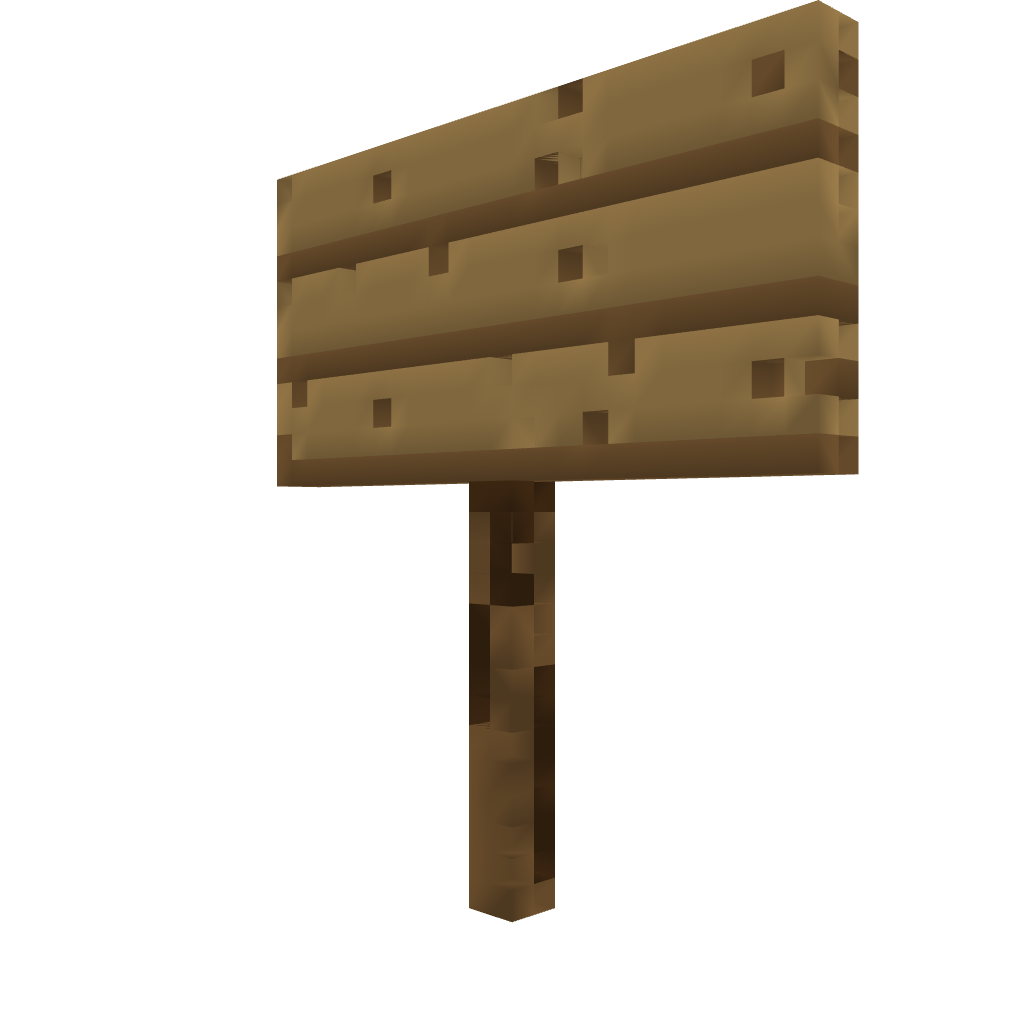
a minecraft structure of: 3D Lol Sign